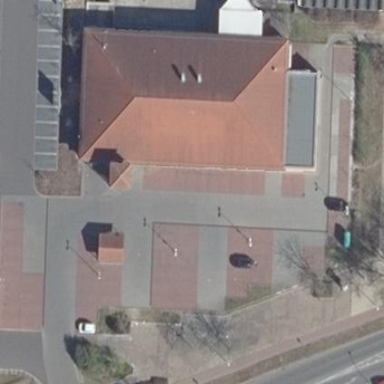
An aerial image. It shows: Retail building.